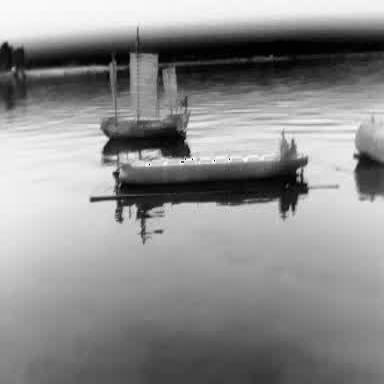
There is a sailboat in the infrared image.